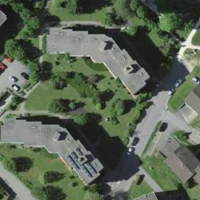
EUNIS habitat code: 54
Species observed at this site:
Cardamine heptaphylla